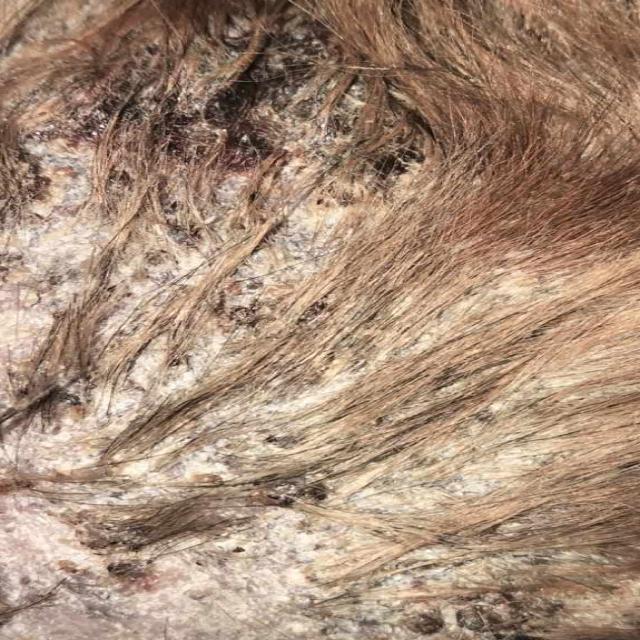
Canine demodicosis (Demodex mange) — caused by Demodex canis mites. Presents with alopecia, follicular papules, pustules, and comedones. Often localized on face and forelimbs.